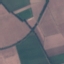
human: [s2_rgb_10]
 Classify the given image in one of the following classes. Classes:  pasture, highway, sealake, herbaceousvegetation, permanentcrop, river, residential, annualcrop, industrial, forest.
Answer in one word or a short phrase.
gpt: AnnualCrop